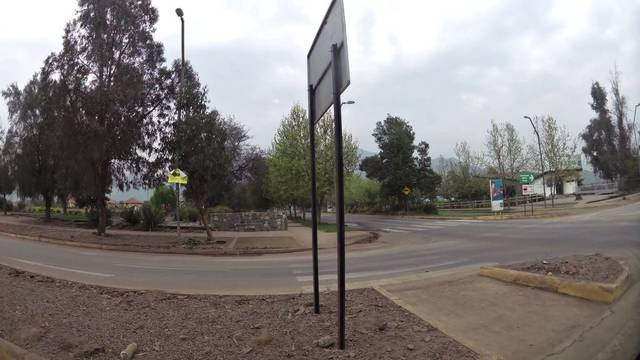
Region: Chile
Coordinates: -33.201, -70.655